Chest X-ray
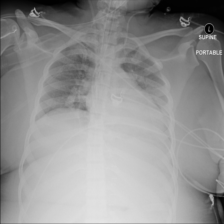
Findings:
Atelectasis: positive
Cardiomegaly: negative
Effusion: negative
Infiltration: negative
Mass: negative
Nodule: negative
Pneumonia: negative
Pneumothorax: negative
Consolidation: positive
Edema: negative
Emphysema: negative
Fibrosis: negative
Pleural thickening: negative
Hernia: negative